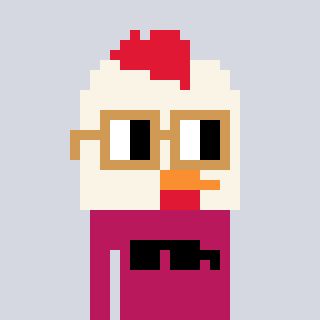
a pixel art character with square brown glasses, a chicken-shaped head and a darkpink-colored body on a cool background